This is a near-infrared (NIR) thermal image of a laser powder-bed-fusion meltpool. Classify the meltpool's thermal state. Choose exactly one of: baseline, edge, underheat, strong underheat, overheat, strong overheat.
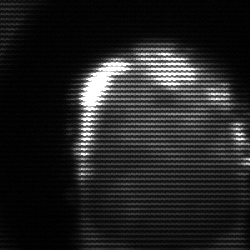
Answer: baseline